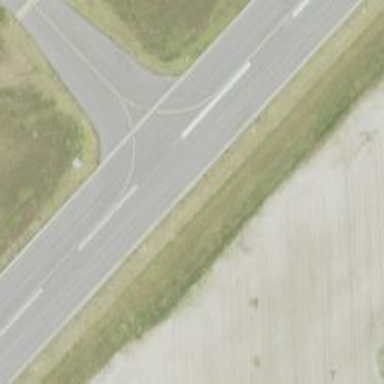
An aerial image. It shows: Image of taxiway at airport.